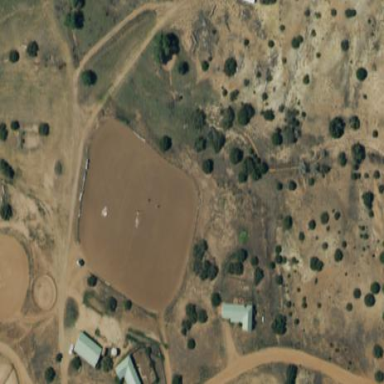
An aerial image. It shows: Equestrian pitch for leisure land activities.